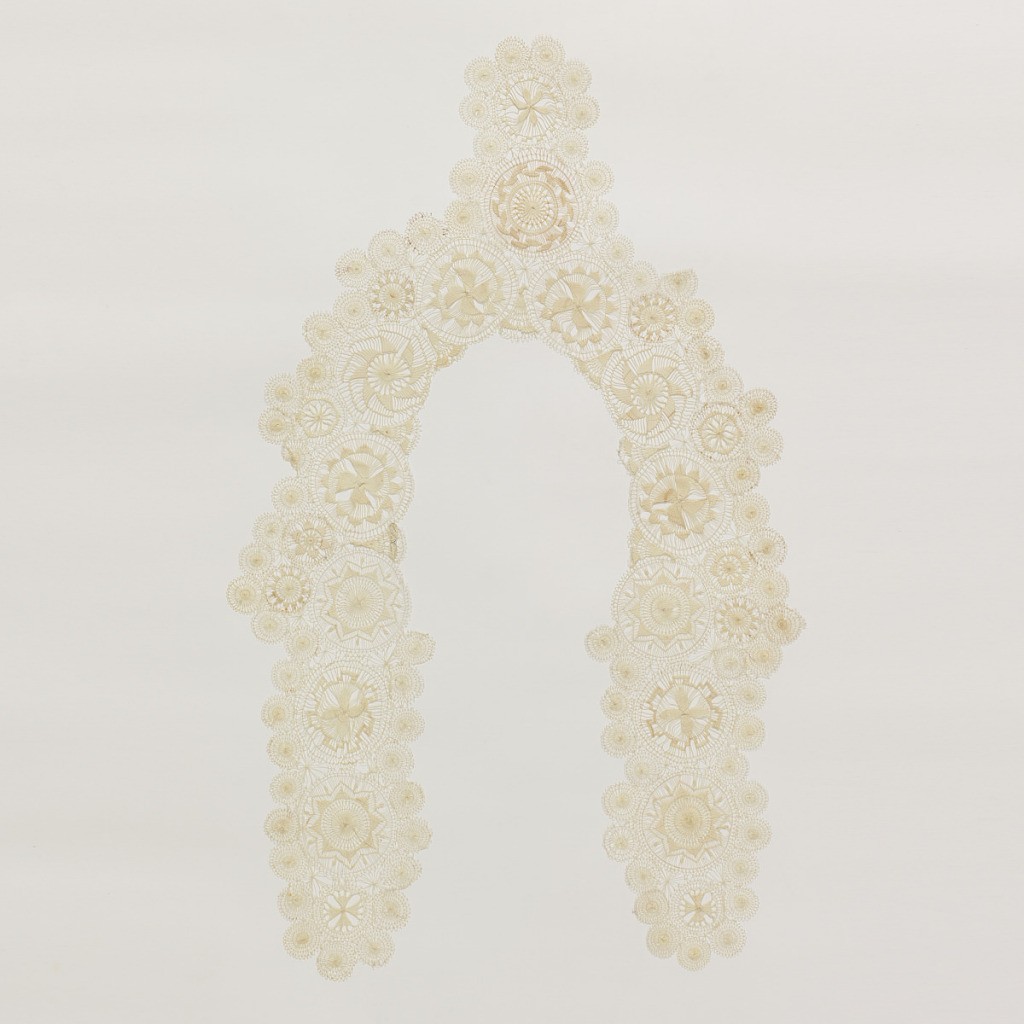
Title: Collar
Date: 19th century
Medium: cotton Technique: teneriffe knotted lace
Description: Long, narrow collar made from adjoining circular forms with two circles extending from the center back. Smaller circles with a radiating design form a scalloped edge around the outer edge of the collar. Larger circles are ornamented with stars and pinwheel-like shapes.